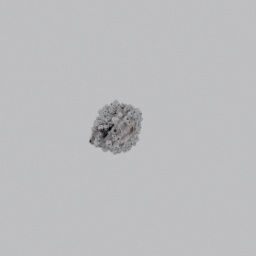
Label: animals